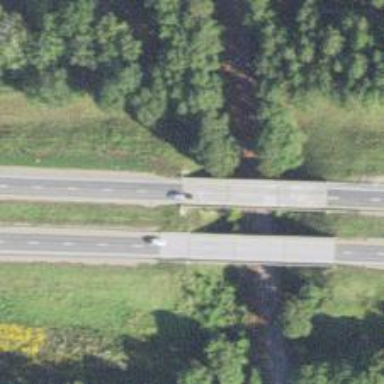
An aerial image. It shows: Beam bridge over trunk highway.